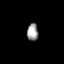
Tissue: prostate
Cell type: Fibroblasts
Senescence score: 0.8779
Nuclear area (px): 188
Mean DAPI intensity: 157.426